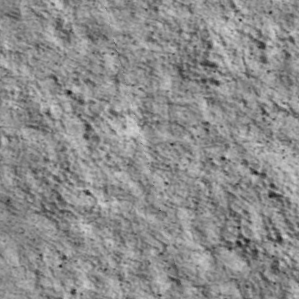
Label: non_frost